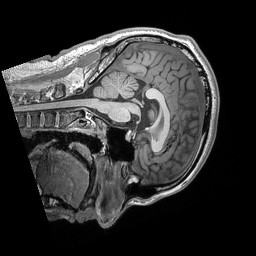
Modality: T1w
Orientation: sagittal
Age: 22
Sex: male
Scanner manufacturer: siemens
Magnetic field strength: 3 T
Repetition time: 2.53 s
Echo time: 0.00298 s